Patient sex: F
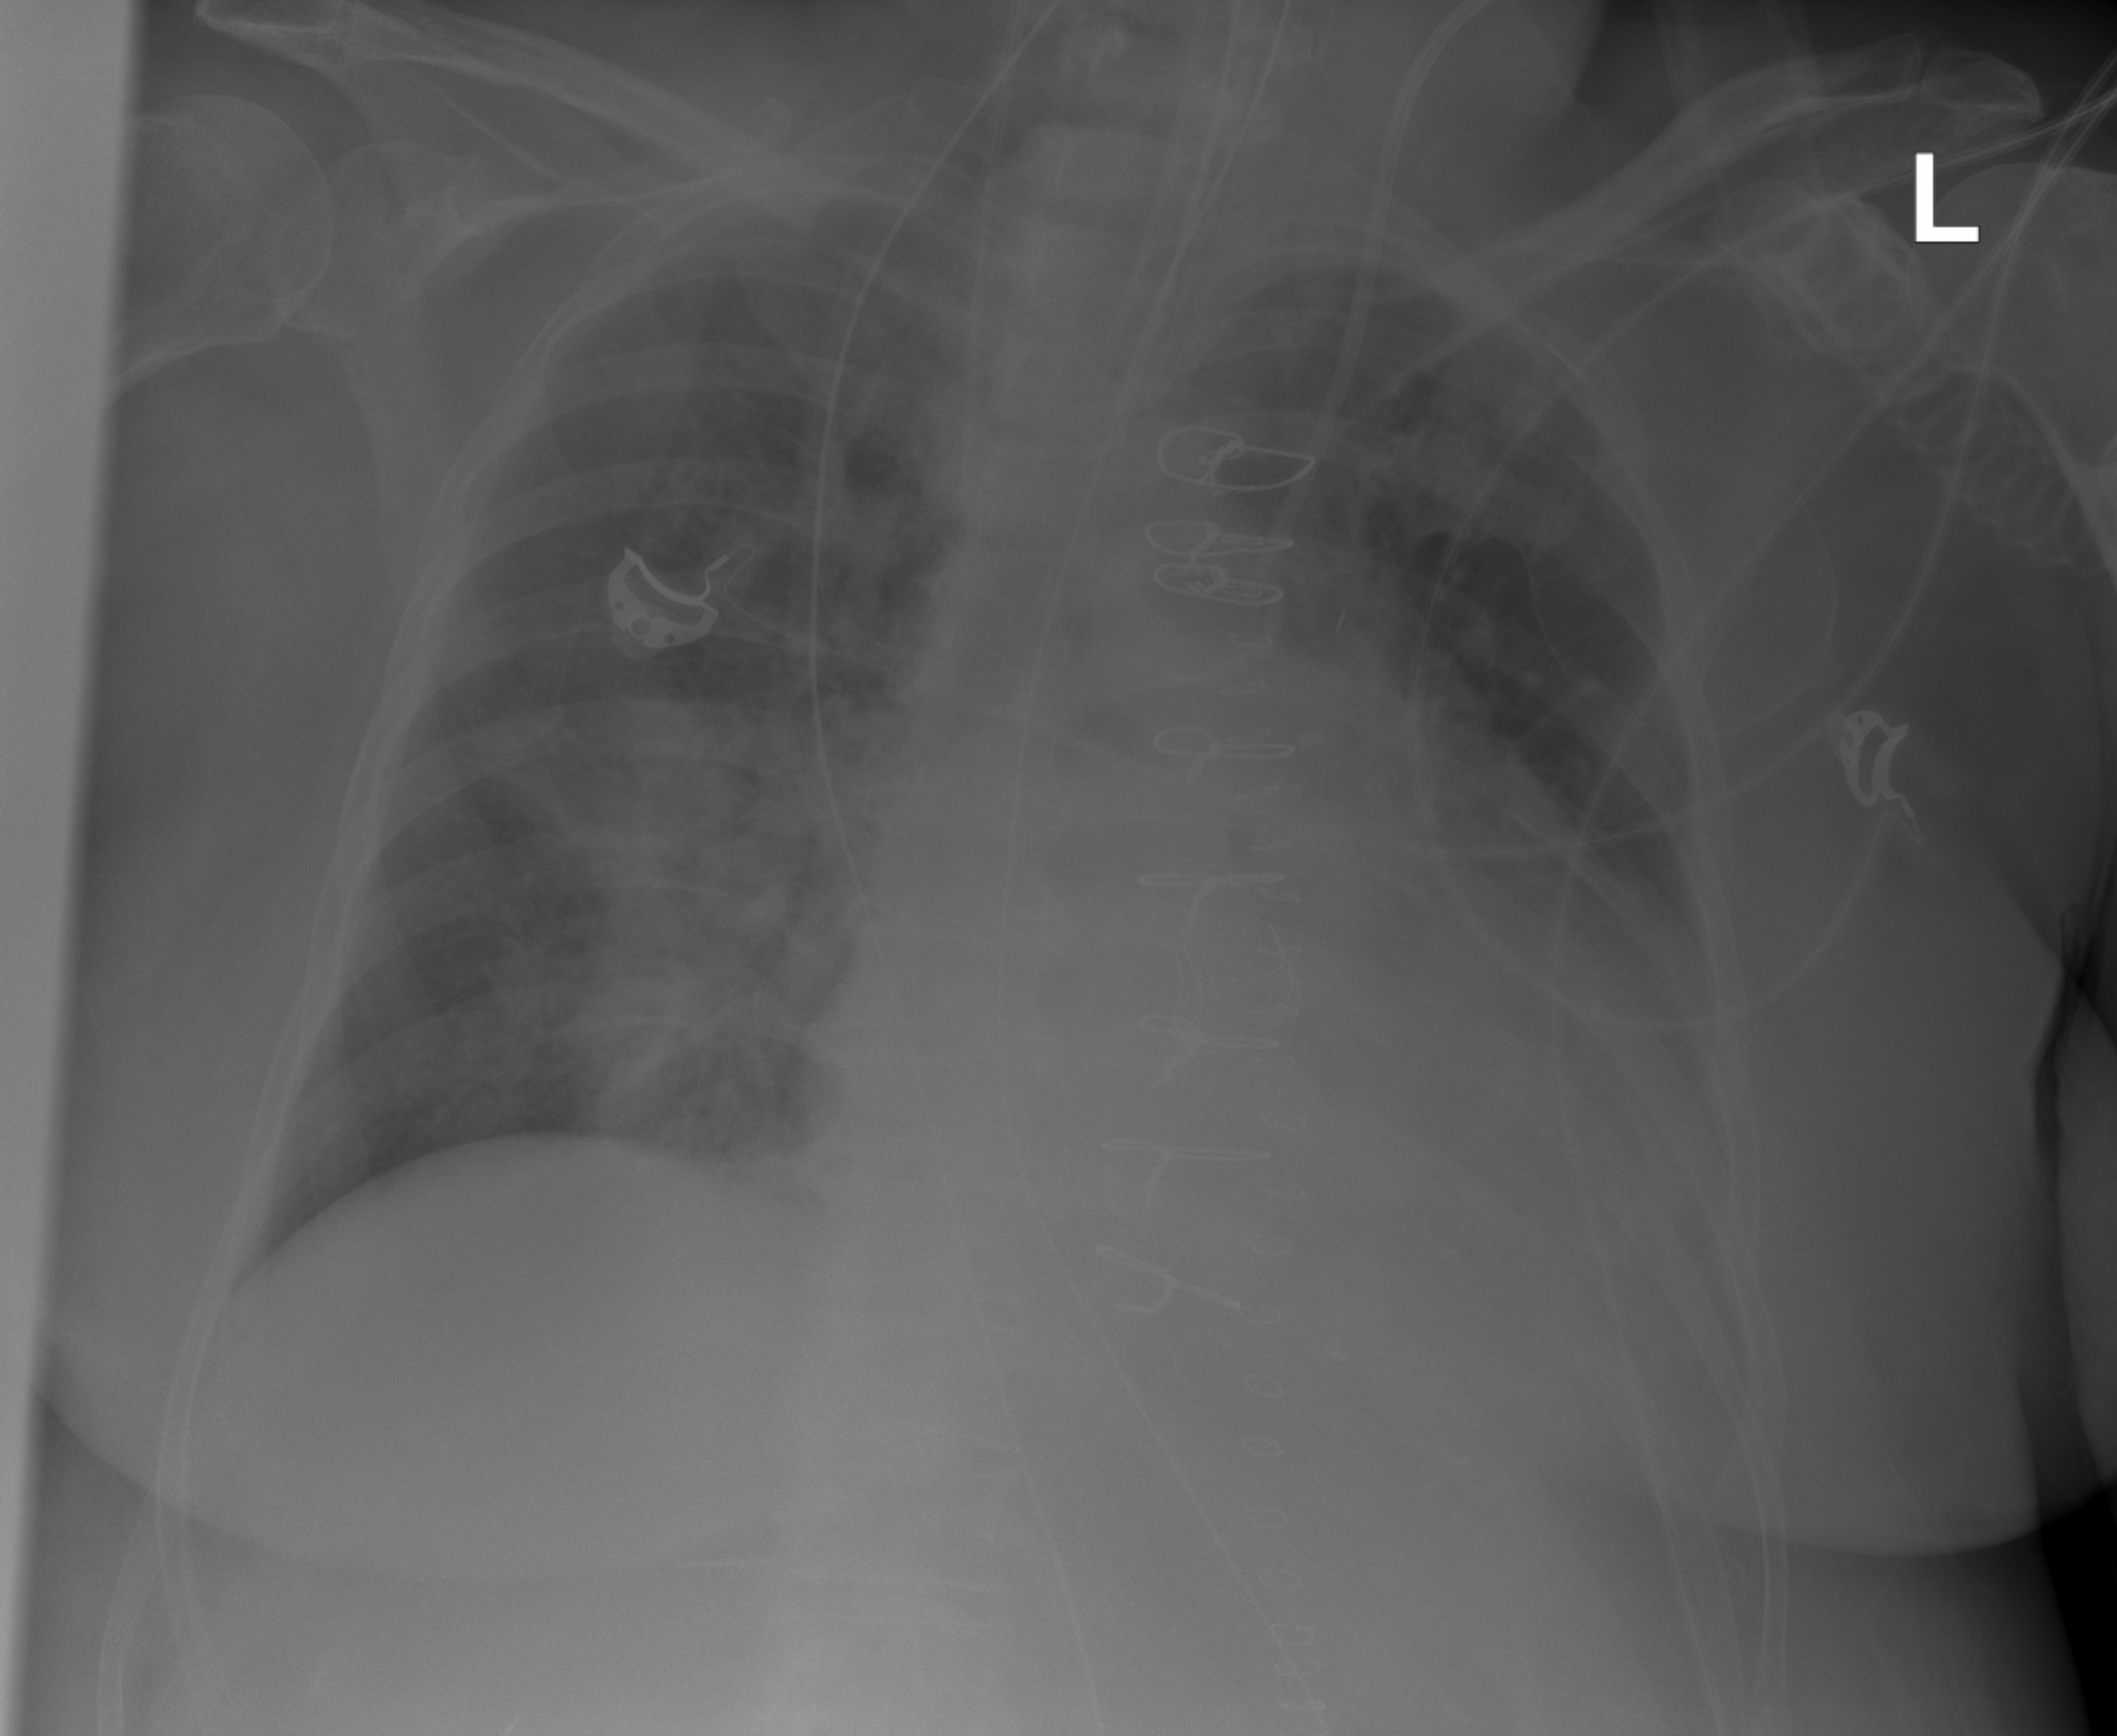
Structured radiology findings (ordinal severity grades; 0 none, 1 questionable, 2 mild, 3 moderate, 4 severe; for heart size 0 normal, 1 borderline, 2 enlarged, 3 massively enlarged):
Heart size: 2
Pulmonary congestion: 2
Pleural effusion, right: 0
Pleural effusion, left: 0
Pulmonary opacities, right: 3
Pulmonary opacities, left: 0
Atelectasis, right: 0
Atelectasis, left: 0